Interaction volume radius: 10 \u00c5
Interaction volume height: 25 \u00c5
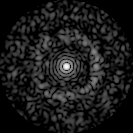
Disorder parameter: 0.8232